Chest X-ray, PA view. Patient: 37 years old, sex M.
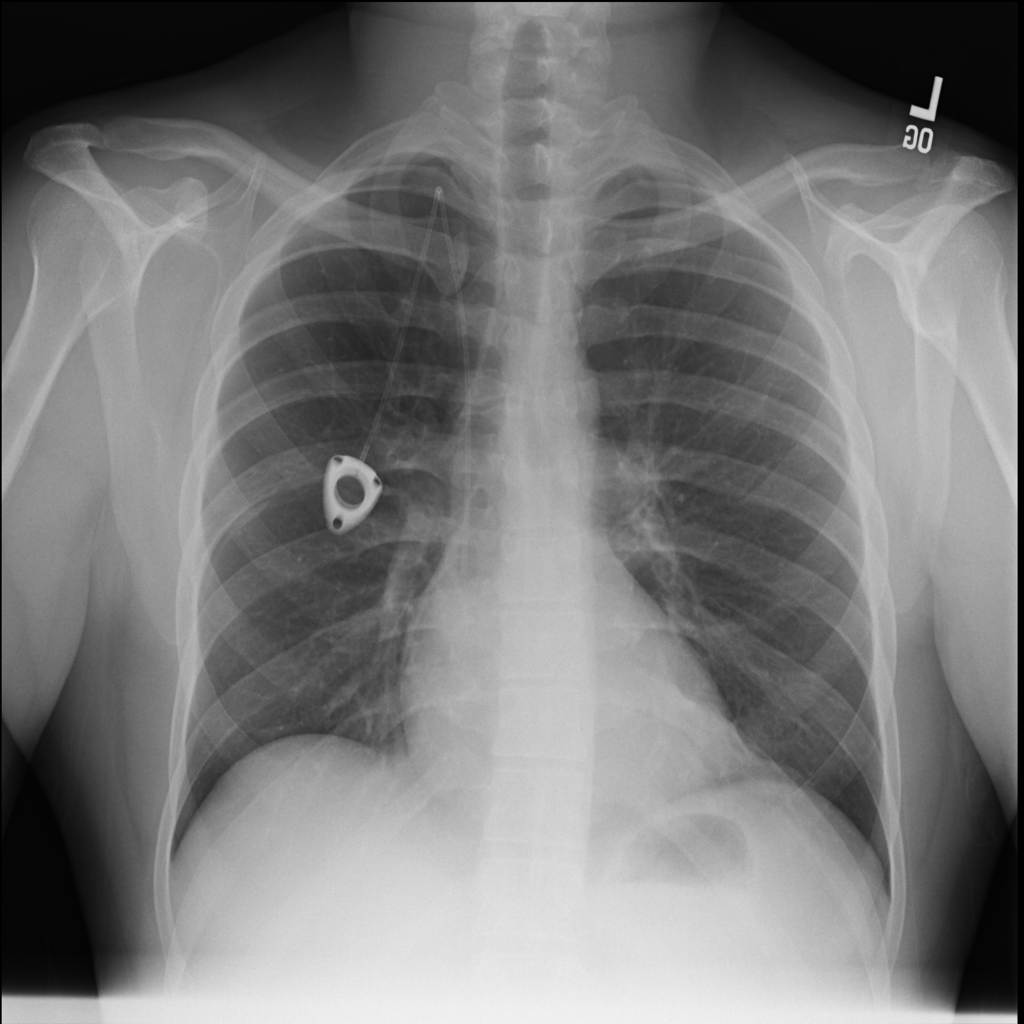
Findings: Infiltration